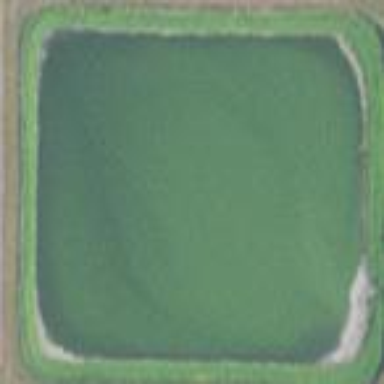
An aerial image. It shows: Peaceful pond surrounded by nature.